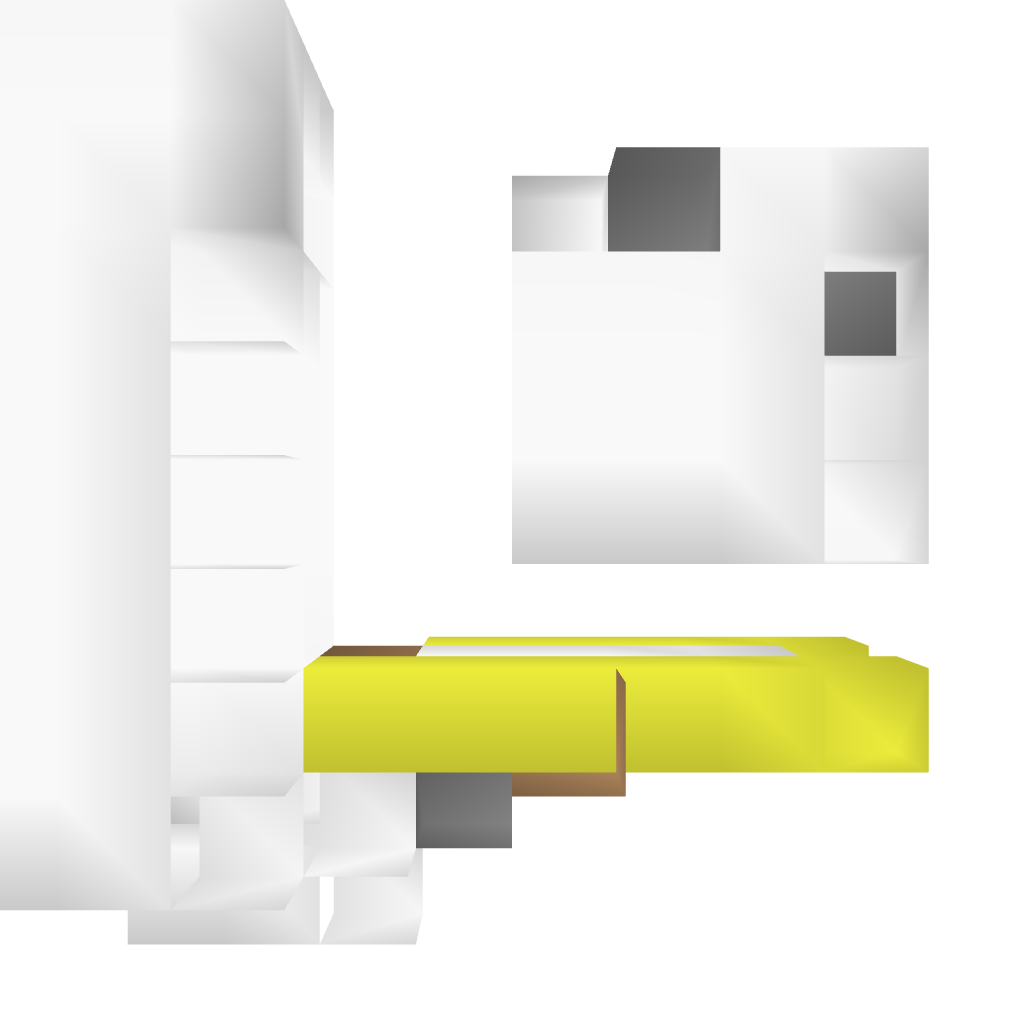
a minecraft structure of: Redstone Fish Tank bad low quality